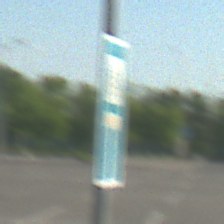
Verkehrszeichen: SackgasseRadverkehrDurchlaessig
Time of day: MorningAfternoon
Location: Outdoor (Suburban)
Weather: PartlyCloudy
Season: NotSpecified
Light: Natural